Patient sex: F
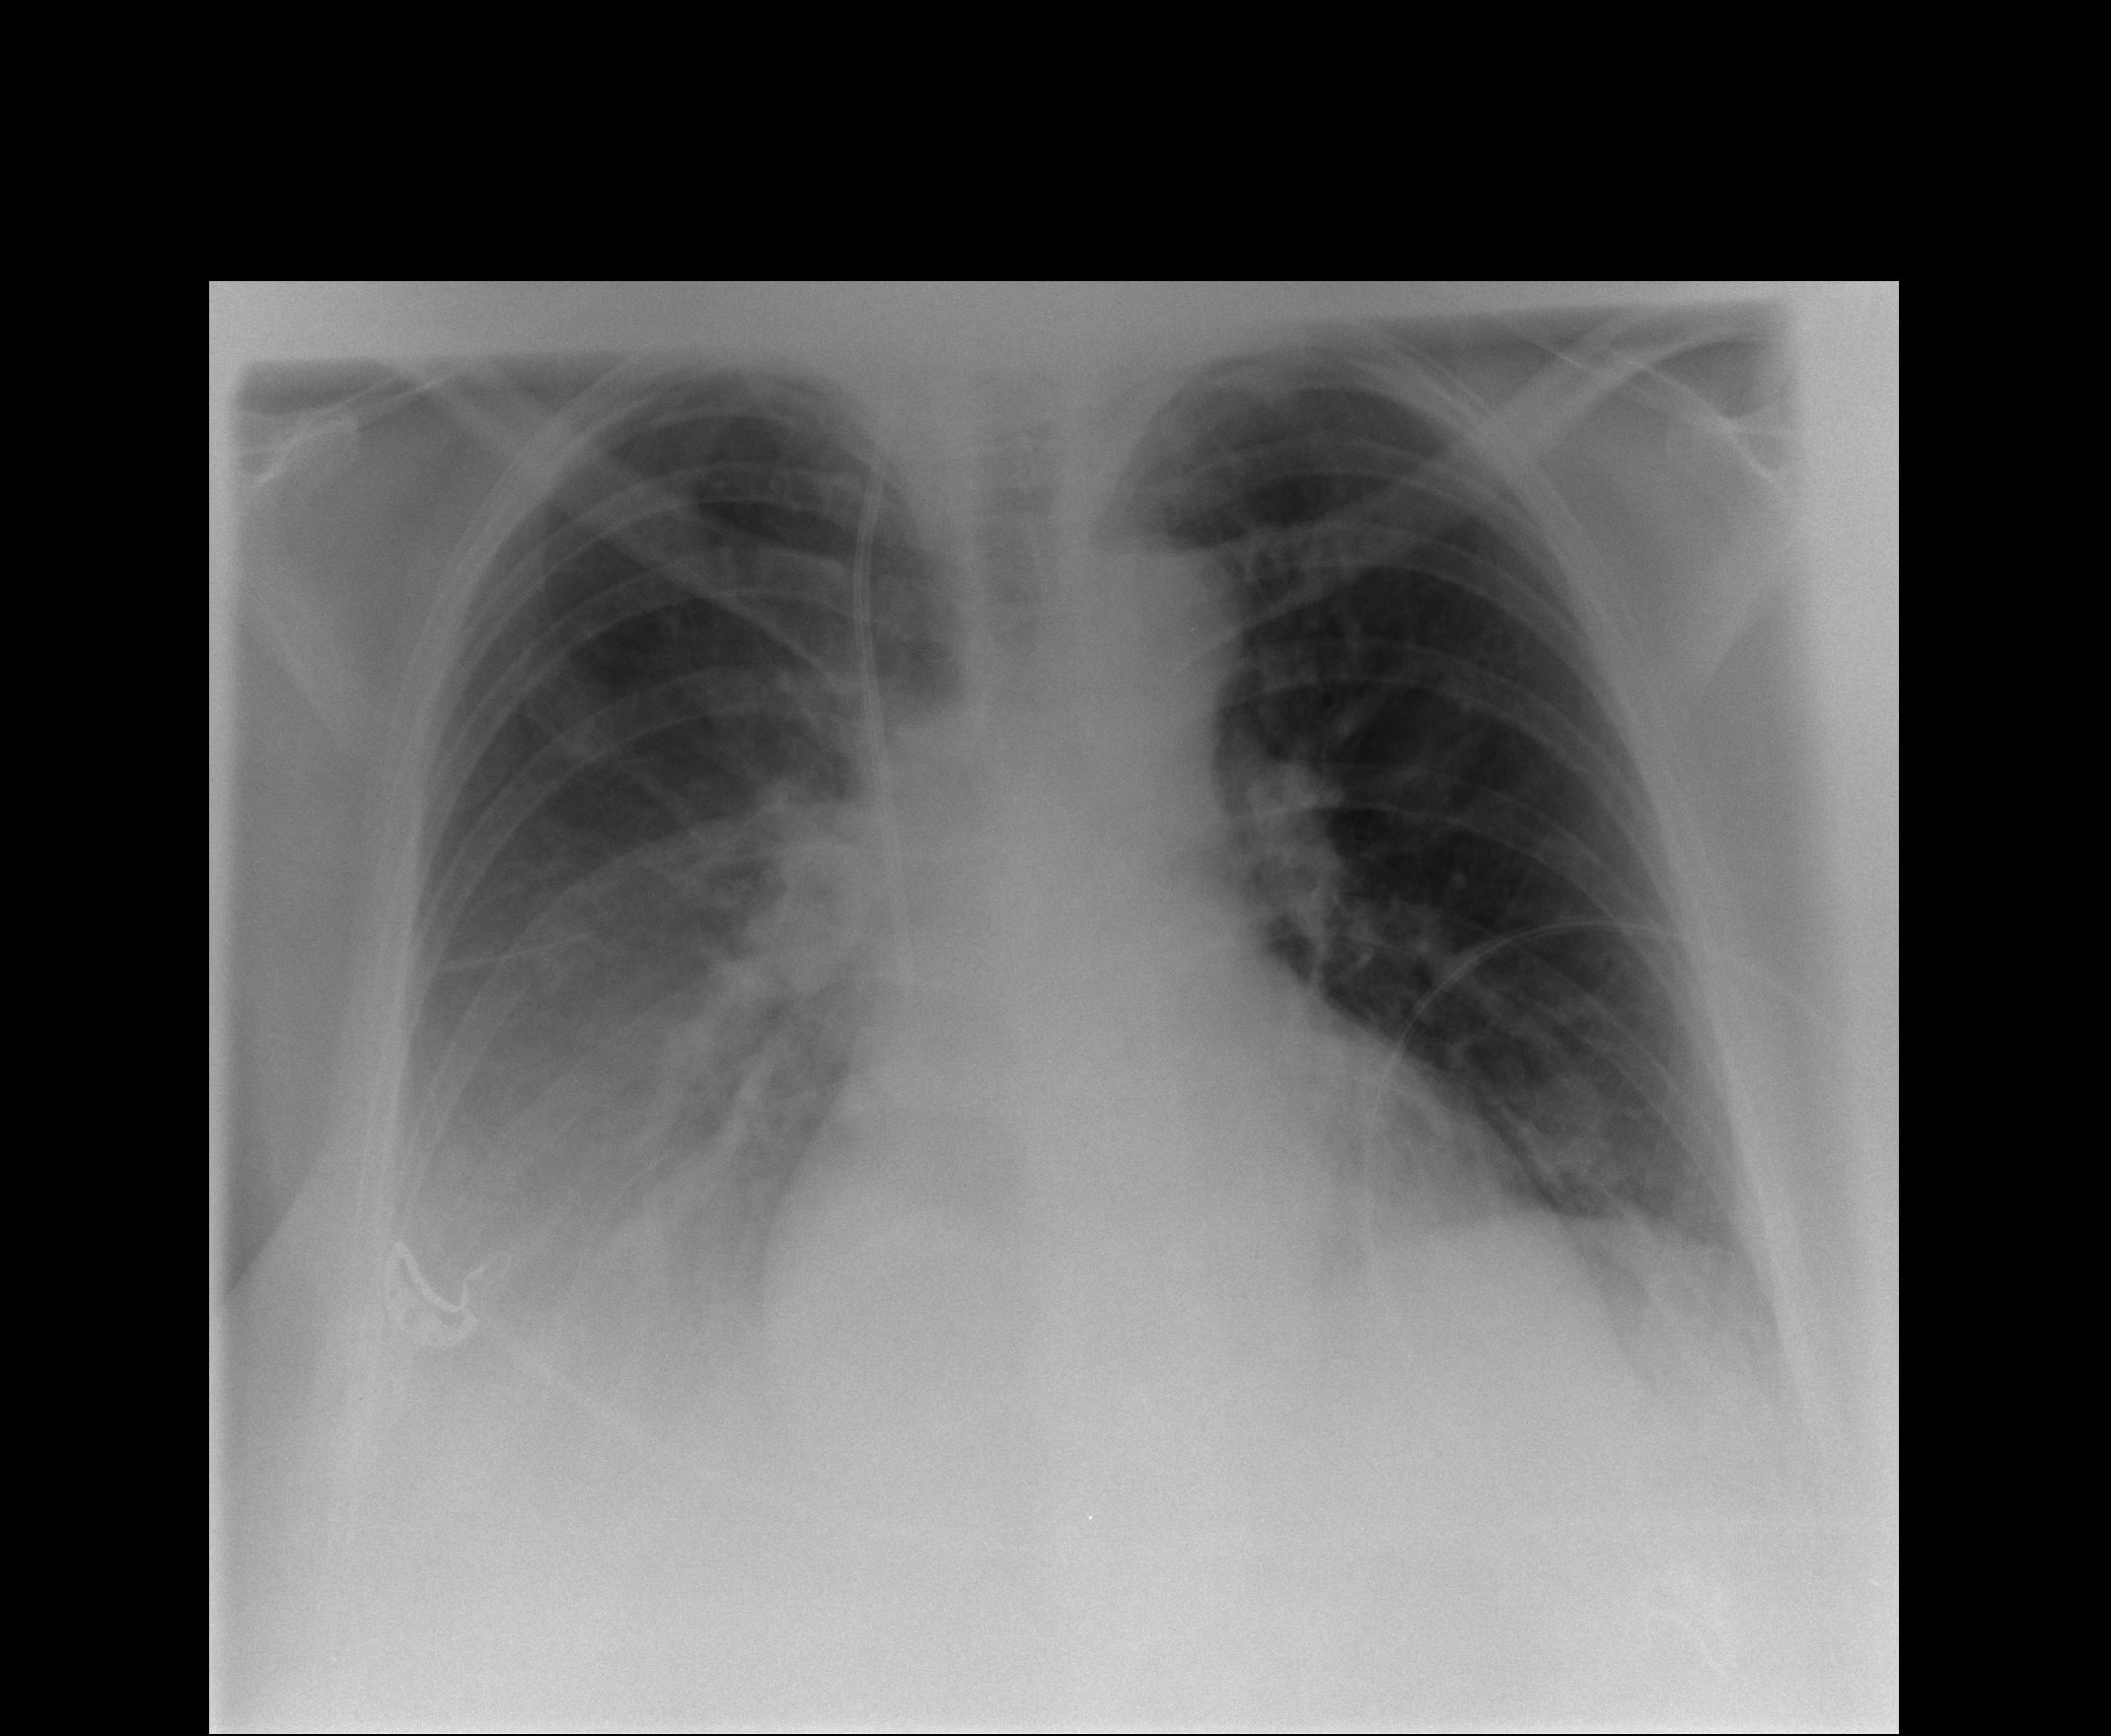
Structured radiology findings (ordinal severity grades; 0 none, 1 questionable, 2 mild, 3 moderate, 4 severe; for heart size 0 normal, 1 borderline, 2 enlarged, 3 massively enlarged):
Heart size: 2
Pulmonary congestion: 1
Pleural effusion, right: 3
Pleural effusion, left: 2
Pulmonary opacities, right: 0
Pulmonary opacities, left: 0
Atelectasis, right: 3
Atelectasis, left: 2